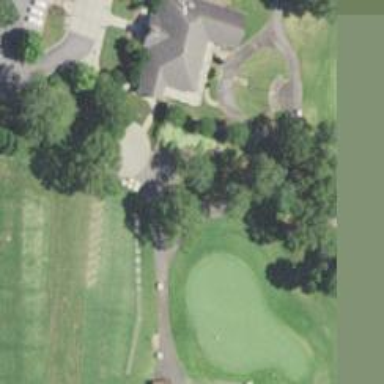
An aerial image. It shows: Path used for both walking and golf.